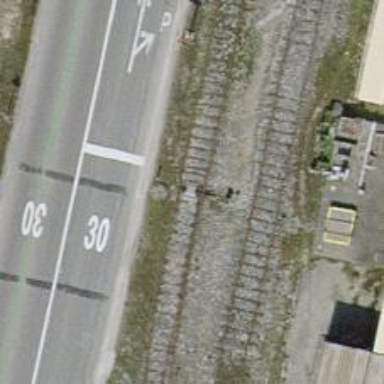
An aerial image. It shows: Railway switch.